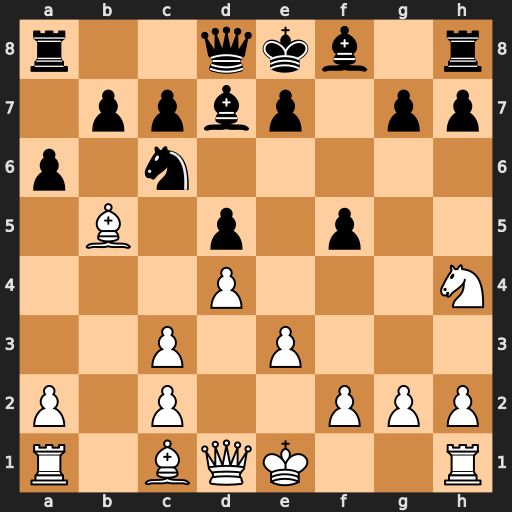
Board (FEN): r2qkb1r/1ppbp1pp/p1n5/1B1p1p2/3P3N/2P1P3/P1P2PPP/R1BQK2R
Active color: w
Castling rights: KQkq
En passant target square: -
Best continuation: Qh5+ g6 Nxg6